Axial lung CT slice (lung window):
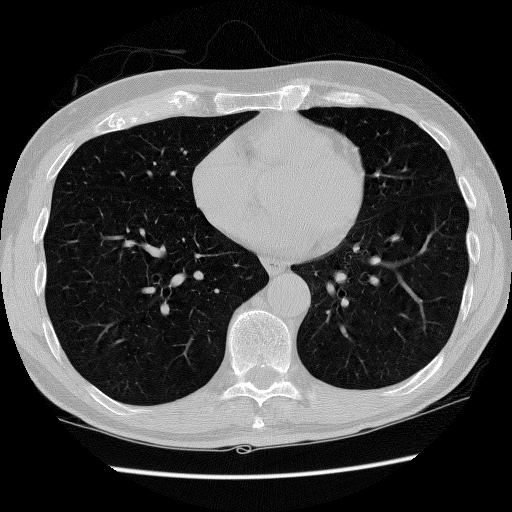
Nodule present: no